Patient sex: M
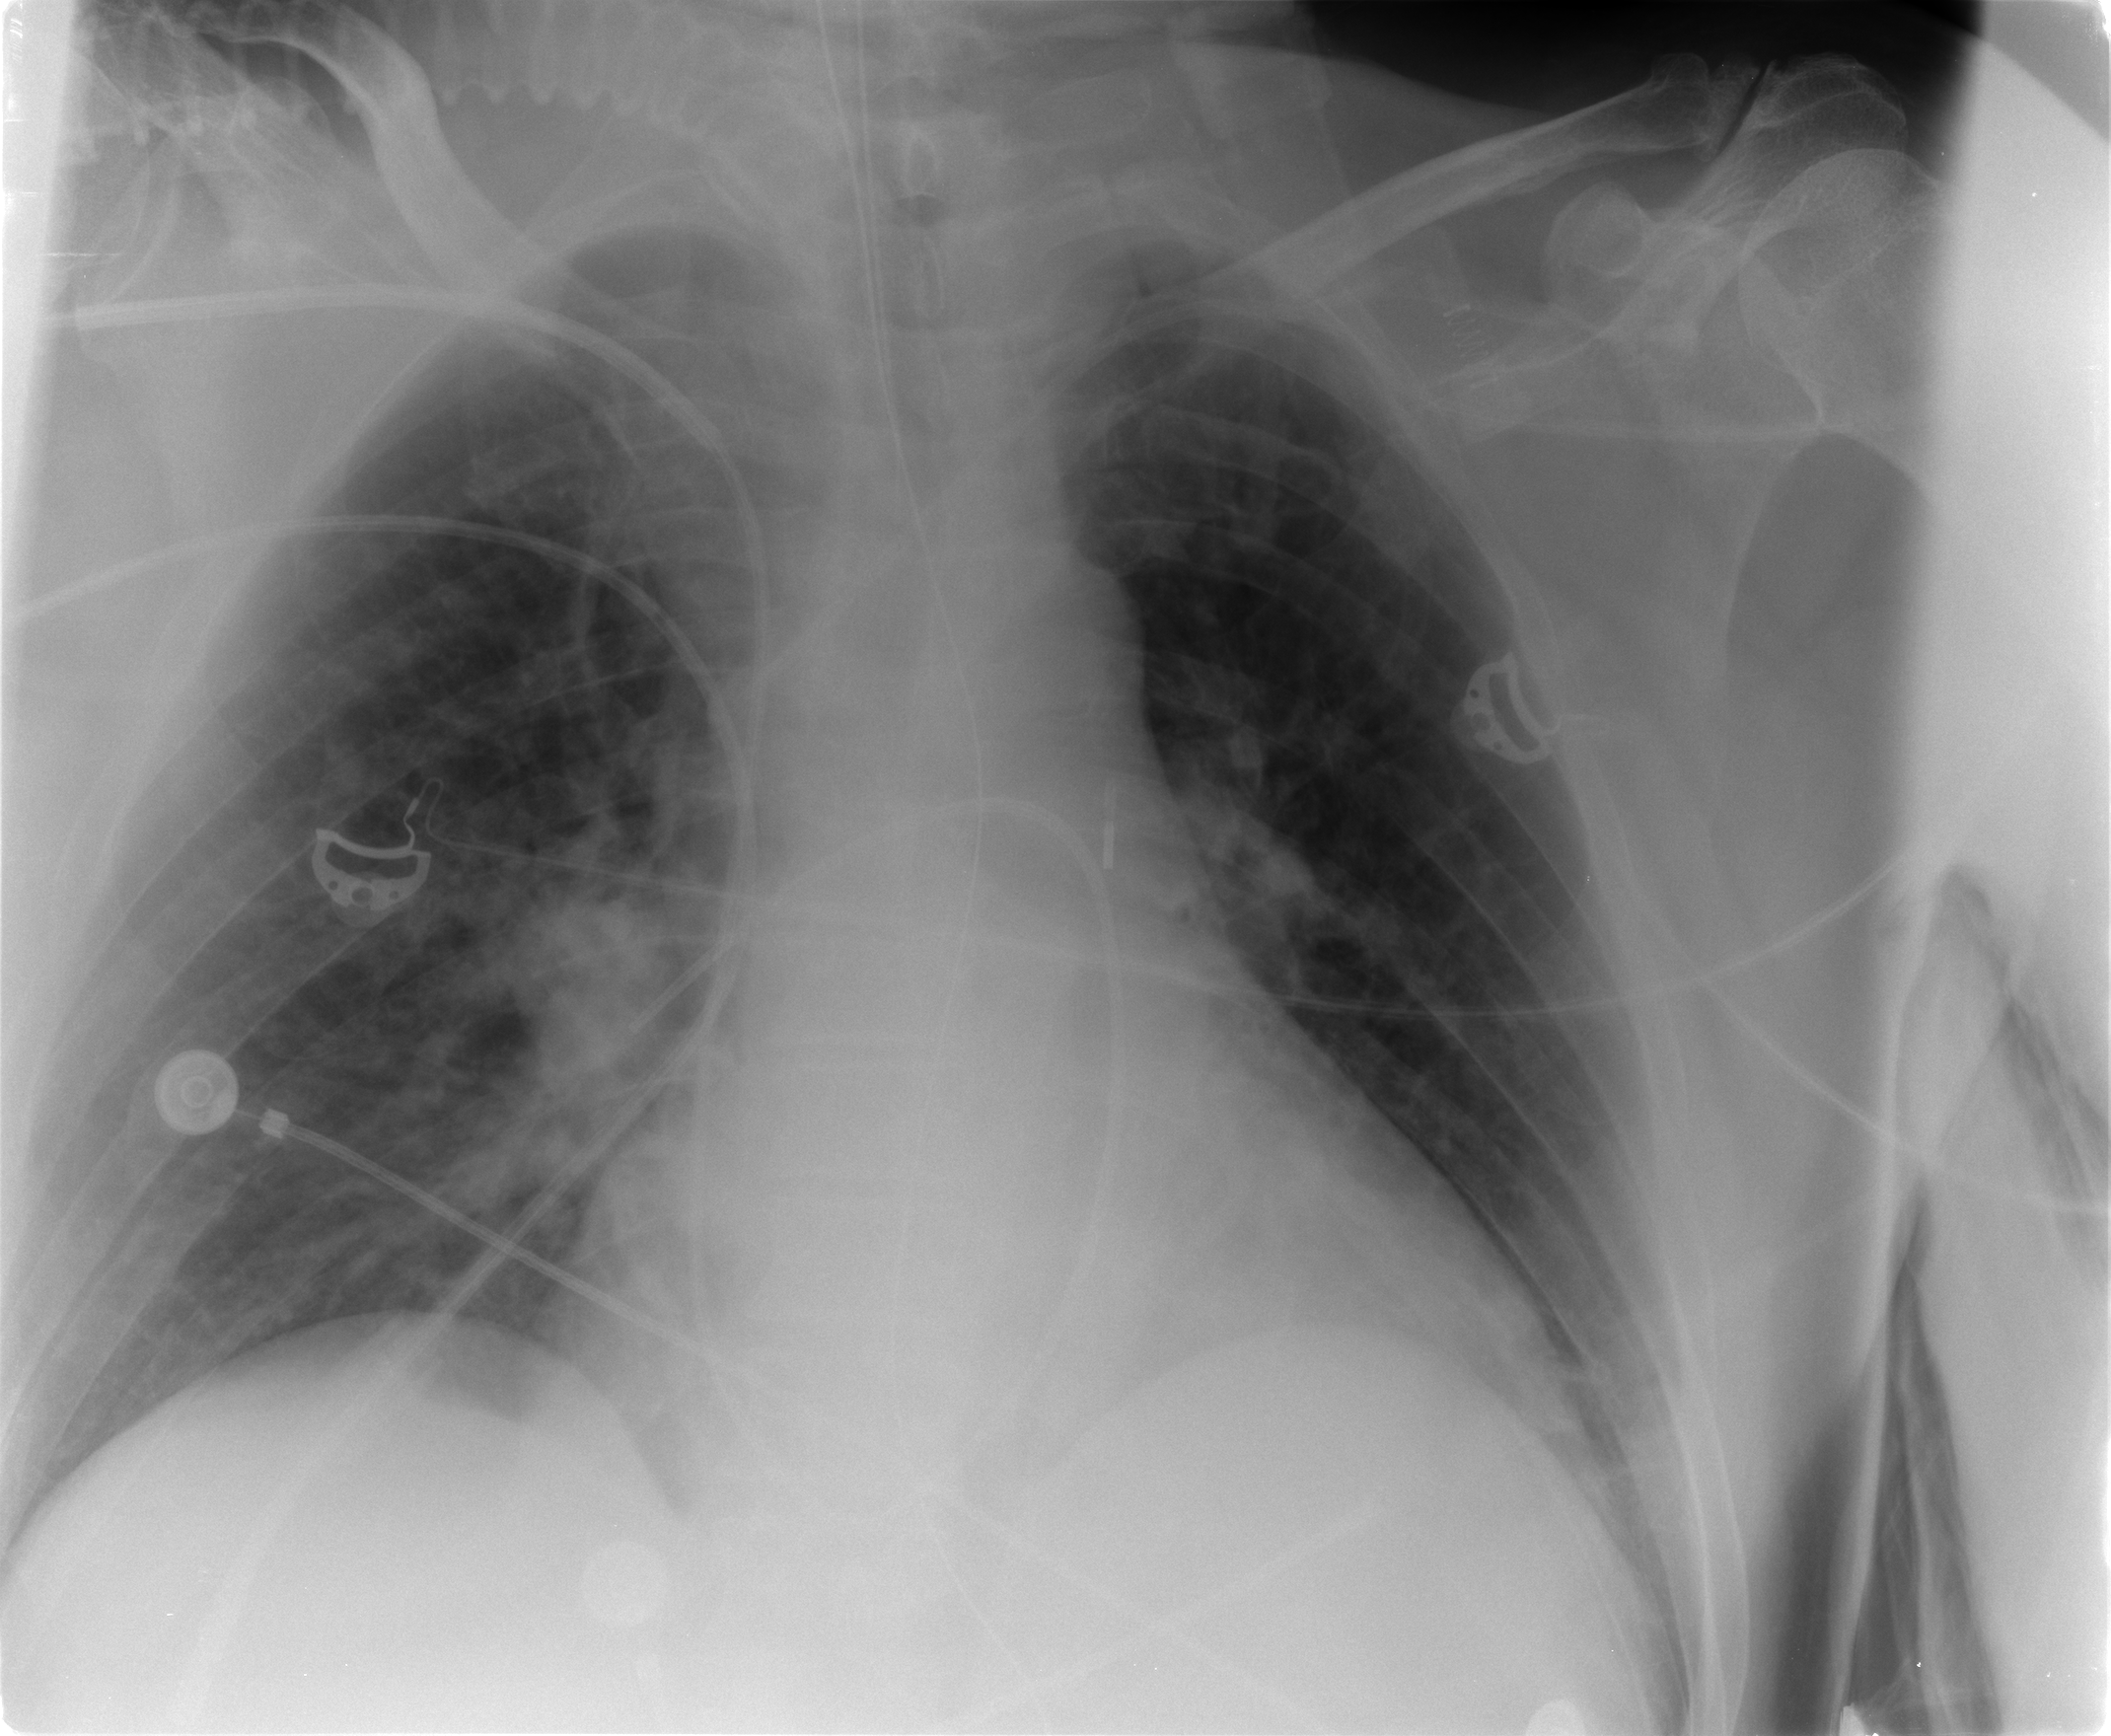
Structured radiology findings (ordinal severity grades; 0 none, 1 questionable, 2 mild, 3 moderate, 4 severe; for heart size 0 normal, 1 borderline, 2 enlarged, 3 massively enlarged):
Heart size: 3
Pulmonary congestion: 2
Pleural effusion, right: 0
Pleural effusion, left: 0
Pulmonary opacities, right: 1
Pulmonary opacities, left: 0
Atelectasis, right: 0
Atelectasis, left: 0